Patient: sex F, age 48
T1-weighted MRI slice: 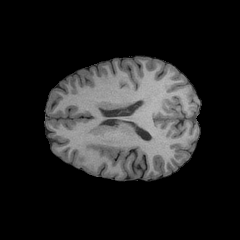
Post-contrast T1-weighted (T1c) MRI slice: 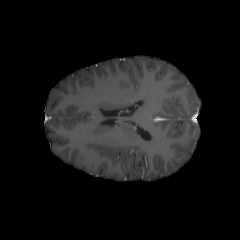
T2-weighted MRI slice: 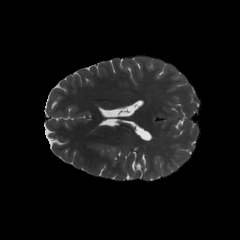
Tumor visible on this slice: yes
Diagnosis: Astrocytoma, IDH-mutant
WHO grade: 2